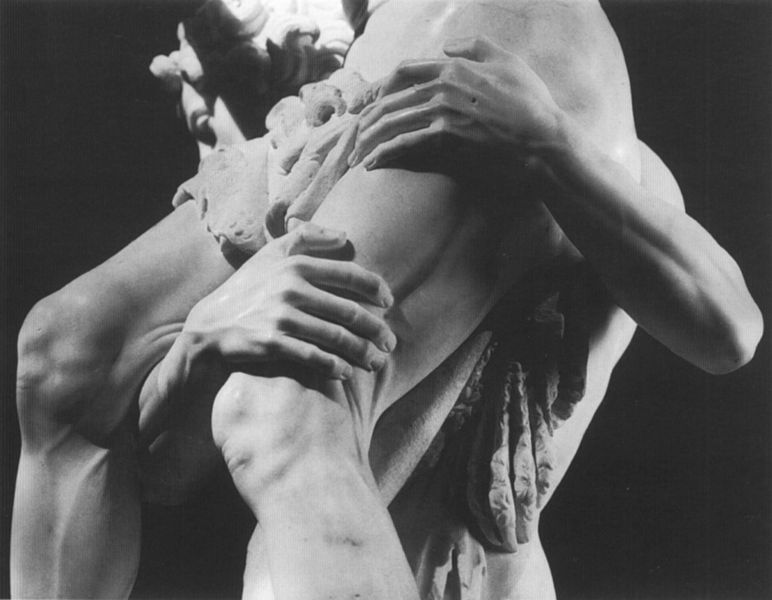
Titel: Aeneas, Anchises und Ascanius fliehen aus Troya
Künstler: Giovanni Lorenzo Bernini
Institution: Rom, Villa Borghese
Schlagwörter: hand, nackt, marmor, schwarz, weiss, bart, gesicht, tragen, hände, gewand, haare, vater, schultern, skulptur, statue, beine, bein, detail, muskeln, knie, oberschenkel, foto, muskulös, knabe, adern, david, römisch, troja, museln, aeneas, christophorus, venen, umschlingen, anchises